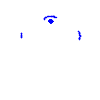
Particle: pion